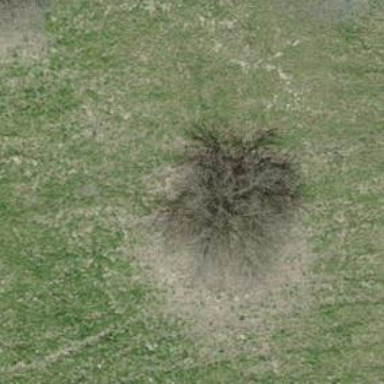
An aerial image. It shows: Single tag "natural: tree."